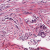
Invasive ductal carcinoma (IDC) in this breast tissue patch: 1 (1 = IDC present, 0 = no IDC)